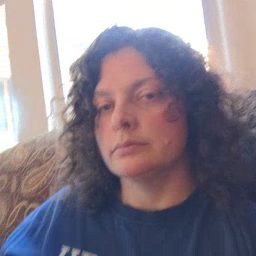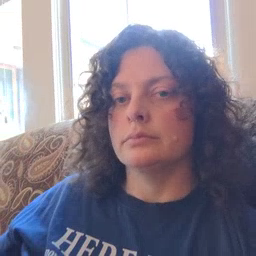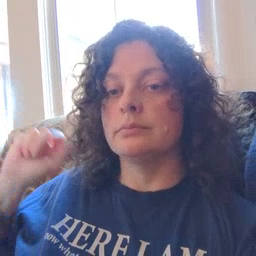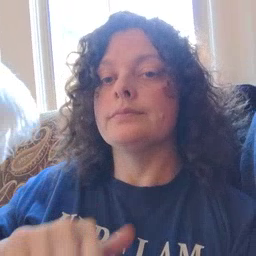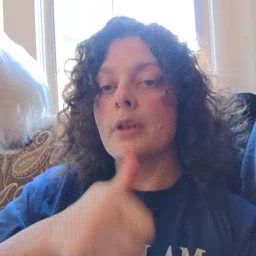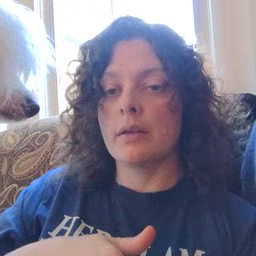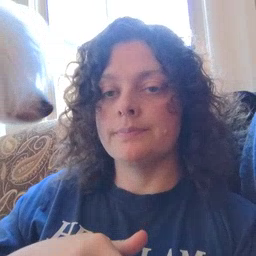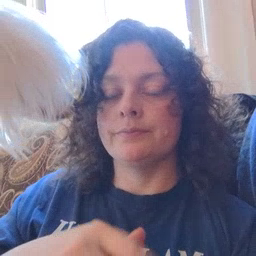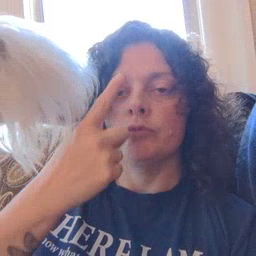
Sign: not